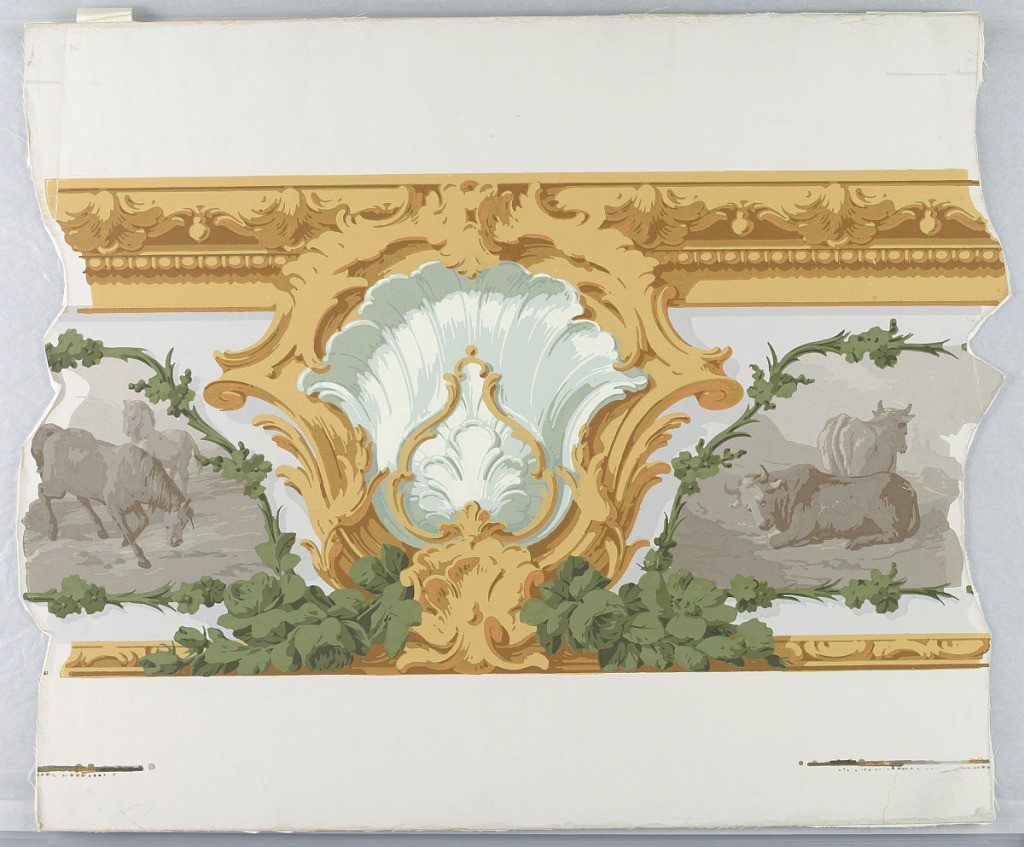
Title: Decor Pastoral
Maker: Jules Desfossé, French, active 1851 - 1863
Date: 1851–64
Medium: Block-printed paper
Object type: Frieze
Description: Rococo shell and scroll motif, in green and yellow, at center. This interrupts a sepia animal frieze, portions of which can be seen to left and to right. To be used with 1955-12-3 in outlining panels.